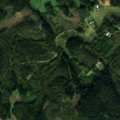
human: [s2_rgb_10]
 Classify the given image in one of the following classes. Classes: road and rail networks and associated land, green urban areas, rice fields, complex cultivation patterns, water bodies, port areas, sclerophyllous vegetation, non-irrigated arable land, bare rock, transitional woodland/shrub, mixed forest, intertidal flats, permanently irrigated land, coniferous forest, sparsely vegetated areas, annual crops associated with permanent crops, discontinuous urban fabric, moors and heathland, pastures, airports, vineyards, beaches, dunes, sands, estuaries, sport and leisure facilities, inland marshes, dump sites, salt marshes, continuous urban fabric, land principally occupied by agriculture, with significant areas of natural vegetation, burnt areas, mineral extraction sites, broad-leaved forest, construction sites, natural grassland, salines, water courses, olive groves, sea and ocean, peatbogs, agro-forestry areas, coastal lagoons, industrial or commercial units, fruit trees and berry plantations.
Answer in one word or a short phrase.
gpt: non-irrigated arable land, land principally occupied by agriculture, with significant areas of natural vegetation, coniferous forest, mixed forest, transitional woodland/shrub